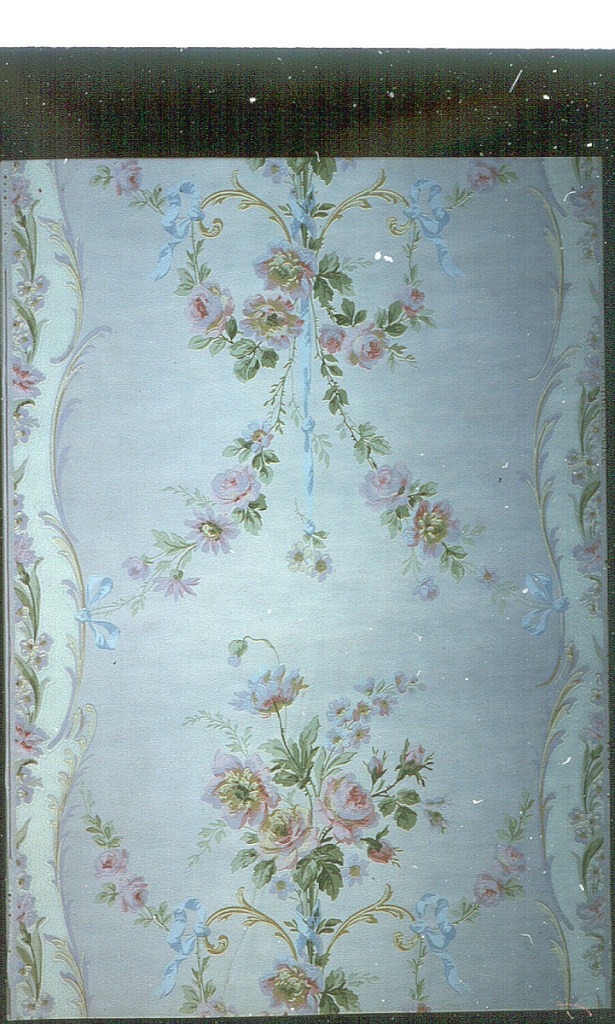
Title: Sidewall - sample
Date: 1906–07
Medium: Machine-printed
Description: Bouquet of different roses caught in acanthus leaves. Ribbons and bows decorate the floral arrangment. Printed in shades of red, green and yellow on a beige background.